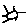
Label: sun